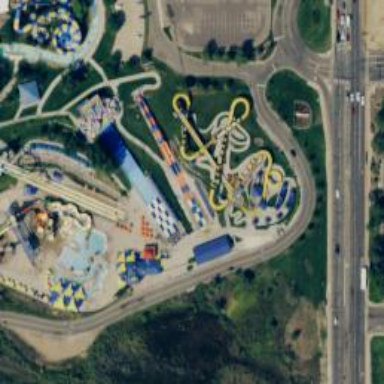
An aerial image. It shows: Water slide attraction.